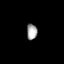
Tissue: lung
Cell type: Endothelial cells
Senescence score: 0.5671
Nuclear area (px): 159
Mean DAPI intensity: 166.604